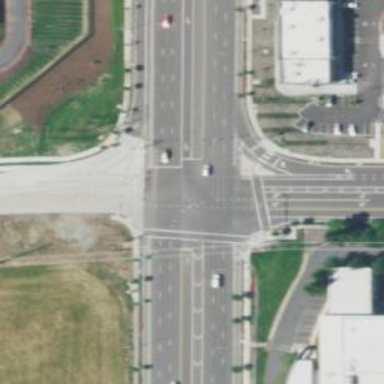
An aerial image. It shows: Footway located on traffic island.